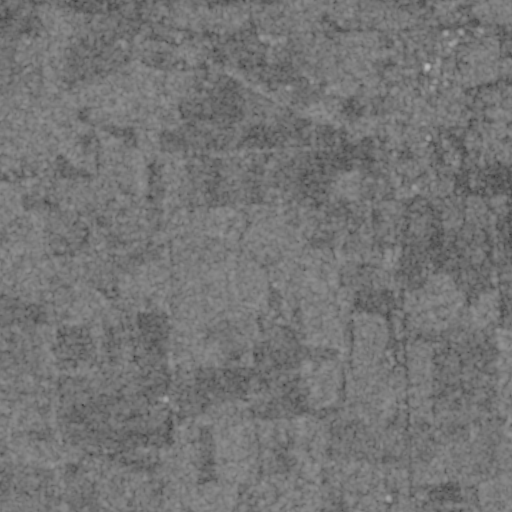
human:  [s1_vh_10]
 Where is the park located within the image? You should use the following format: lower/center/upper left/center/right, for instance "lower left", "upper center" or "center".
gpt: The park is located in the upper right of the image.
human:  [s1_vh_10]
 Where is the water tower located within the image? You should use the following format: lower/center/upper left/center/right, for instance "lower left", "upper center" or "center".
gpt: The water tower is located in the upper left of the image.
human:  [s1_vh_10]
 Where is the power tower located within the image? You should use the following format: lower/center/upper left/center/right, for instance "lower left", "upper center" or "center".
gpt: There is no power tower in the image.

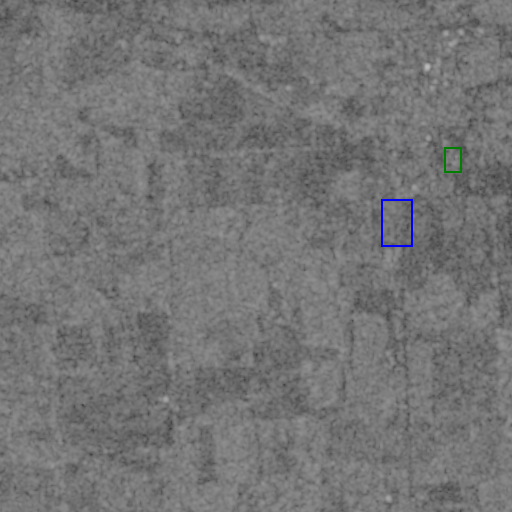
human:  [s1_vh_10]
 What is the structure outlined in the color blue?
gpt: The structure outlined in blue is a park.
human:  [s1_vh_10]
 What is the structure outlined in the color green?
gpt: The structure outlined in green is a building.
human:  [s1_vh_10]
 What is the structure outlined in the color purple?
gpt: There is no purple outline.